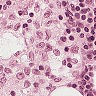
Metastatic tissue present: no